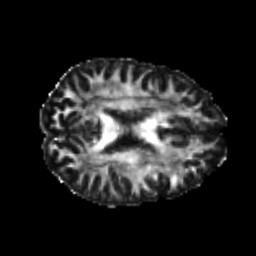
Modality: FA
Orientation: axial
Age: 25
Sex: male
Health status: healthy
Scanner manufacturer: philips
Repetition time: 7.391 s
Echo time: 0.08599 s